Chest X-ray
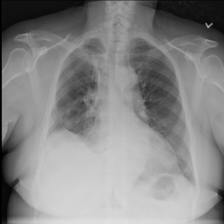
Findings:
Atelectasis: positive
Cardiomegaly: negative
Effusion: negative
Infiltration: negative
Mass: negative
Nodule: negative
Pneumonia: negative
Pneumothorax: negative
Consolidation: negative
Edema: negative
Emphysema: negative
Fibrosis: negative
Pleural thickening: negative
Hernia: negative